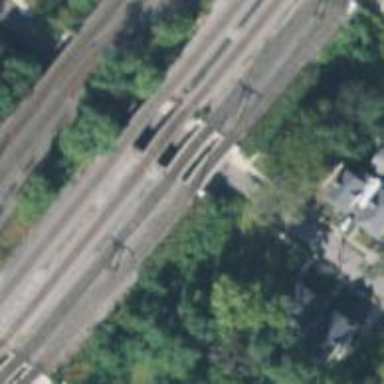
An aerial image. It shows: Railway line on embankment.